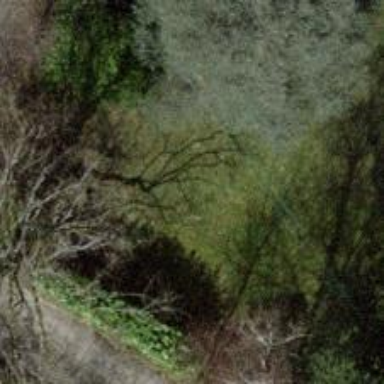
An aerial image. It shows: Evergreen needle-leaved tree.